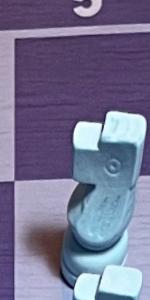
Label: Knight_White